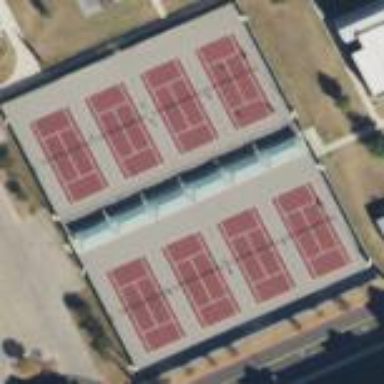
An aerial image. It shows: Sports centre with tennis facilities enclosed by fence.